Question: I'd like to create a setup like in the picture below:

Can this be done with Spring Integration's support for AMQP? I.e. can the communication channels in the picture be AMQP? The goal is so that:
1. Each component in the picture can be a separate server.
2. I can scale up each consumer group.
3. Only one worker from each consumer group processes the message.
4. Each consumer group receives each message.
I looked at the <URL> will do the trick here. In particular, would the point-to-point channel work like a regular Direct Channel, i.e. support multiple endpoints, only one of which receives each message?
Many thanks!
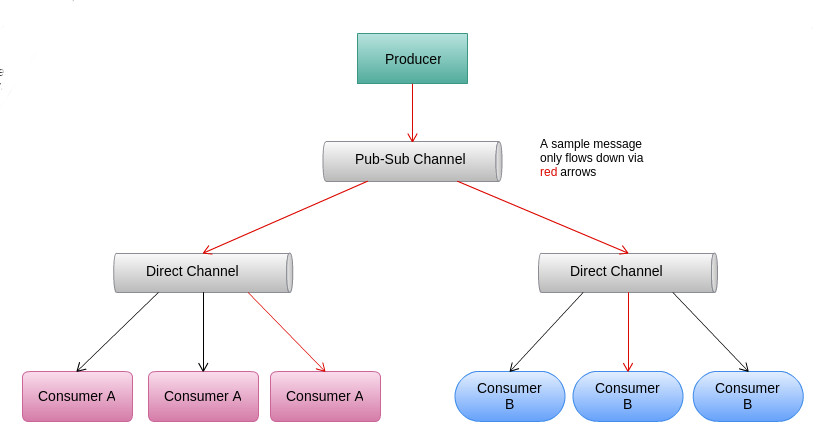
Answer: Replace the pub-sub channel with an outbound-channel-adapter that publishes to a 'fanout' exchange.
Bind 2 queues to the fanout exchange; each will get a copy of the message.
Use inbound-channel-adapters for each of your consumers, each listening to the appropriate queue; the two groups of consumers will compete for their messages.